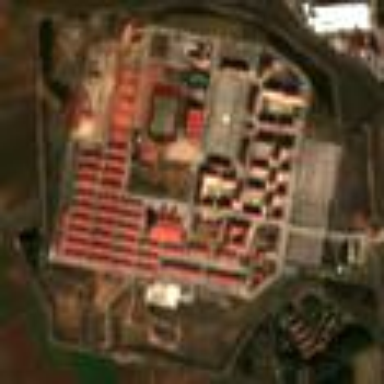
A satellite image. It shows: Military barracks surrounded by fence.